Question: I do not speak English I apologize for this.
I'm new to Unity 3d.
It's my responsibility. I want the objet to stop at another object, then continue. How can I do that?

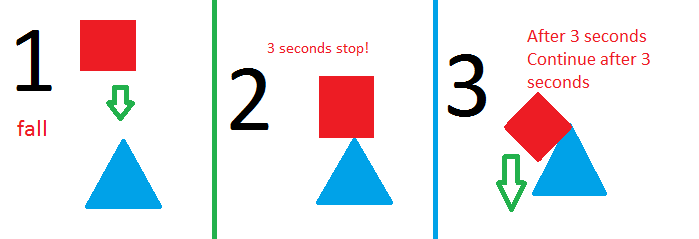
Answer: Add colliders and RigidBodies to the objects. Add a script to the box, and in the 'OnCollisionEnter' function mark the box as 'isKinematic' in the RigidBody component, and at the same time start a coroutine to wait for 3 seconds. After 3 seconds set 'isKinematic' back to false.
'''
void OnCollisionEnter(Collision collision)
{
if(!collidedWithOtherObject) {
collidedWithOtherObject = true;
this.GetComponent<RigidBody>().isKinematic = true;
this.StartCoroutine(SetKinematic_Coroutine);
}
}
IEnumerator SetKinematic_Coroutine() {
yield return new WaitForSeconds(3f);
this.GetComponent<RigidBody>().isKinematic = false;
}
'''